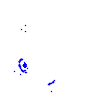
Particle: electron